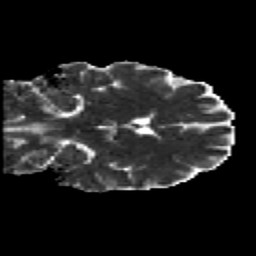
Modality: MD
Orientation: coronal
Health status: healthy
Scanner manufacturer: siemens
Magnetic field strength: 3 T
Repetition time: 12 s
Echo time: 0.092 s